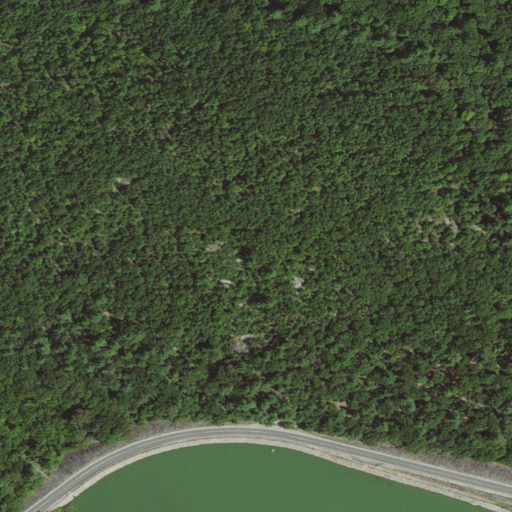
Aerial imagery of mountain in Massachusetts named Fox Hill containing deciduous forest, medium intensity development, open water, woody wetlands, barren land, open development, high intensity development, grassland, and mixed forest